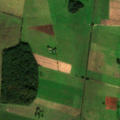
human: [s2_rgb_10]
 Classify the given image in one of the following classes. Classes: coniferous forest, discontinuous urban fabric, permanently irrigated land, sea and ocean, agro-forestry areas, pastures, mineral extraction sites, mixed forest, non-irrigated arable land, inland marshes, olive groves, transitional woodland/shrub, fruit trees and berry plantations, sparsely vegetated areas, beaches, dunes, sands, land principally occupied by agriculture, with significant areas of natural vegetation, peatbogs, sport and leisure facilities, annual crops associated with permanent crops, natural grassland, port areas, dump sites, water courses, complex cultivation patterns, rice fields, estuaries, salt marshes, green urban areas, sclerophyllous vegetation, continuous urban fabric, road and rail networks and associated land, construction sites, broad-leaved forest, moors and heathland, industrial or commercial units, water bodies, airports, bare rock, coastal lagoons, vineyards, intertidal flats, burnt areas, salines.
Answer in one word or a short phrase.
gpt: non-irrigated arable land, pastures, complex cultivation patterns, broad-leaved forest